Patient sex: M
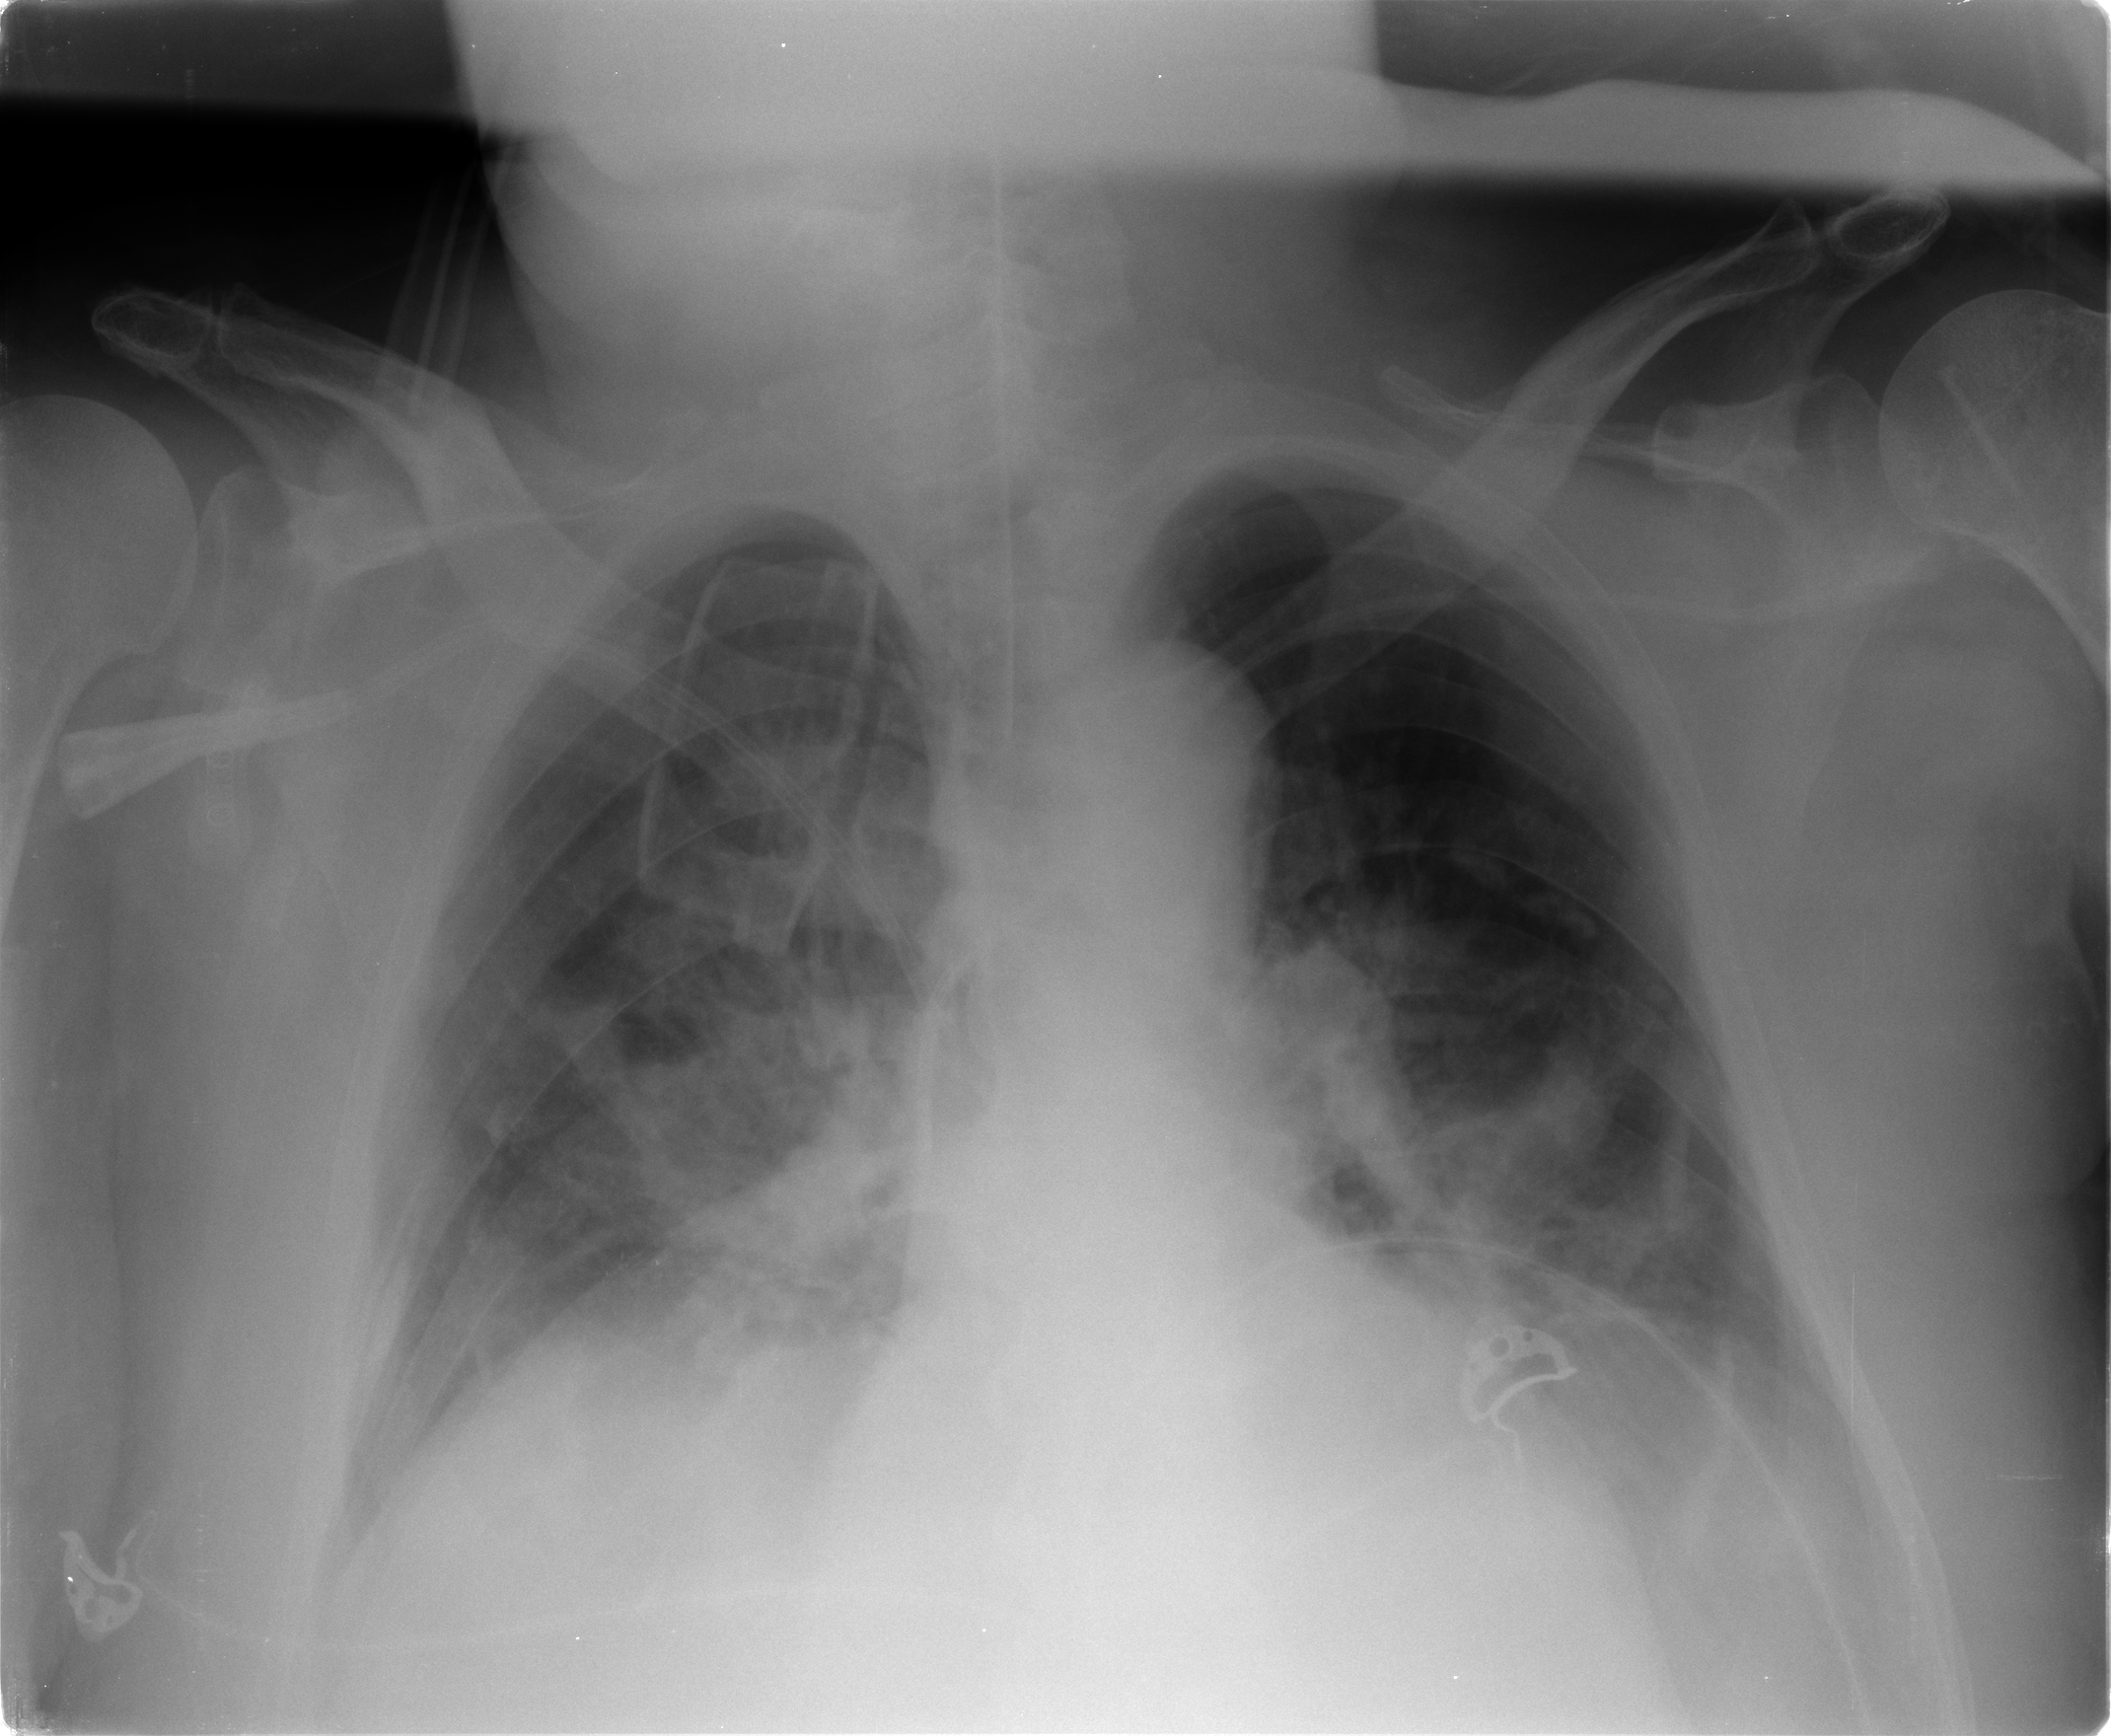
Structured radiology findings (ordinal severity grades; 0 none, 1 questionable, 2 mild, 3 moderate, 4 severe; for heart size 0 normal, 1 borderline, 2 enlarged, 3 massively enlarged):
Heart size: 0
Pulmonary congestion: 2
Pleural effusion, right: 1
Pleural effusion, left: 2
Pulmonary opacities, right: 2
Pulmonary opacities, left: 2
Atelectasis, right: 3
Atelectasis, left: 3